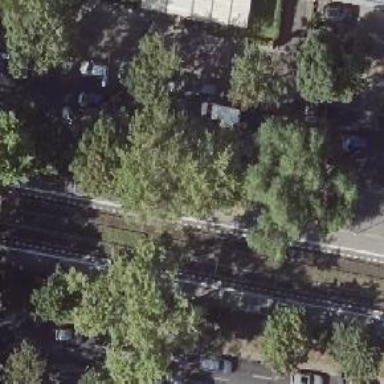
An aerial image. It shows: Tram stop.